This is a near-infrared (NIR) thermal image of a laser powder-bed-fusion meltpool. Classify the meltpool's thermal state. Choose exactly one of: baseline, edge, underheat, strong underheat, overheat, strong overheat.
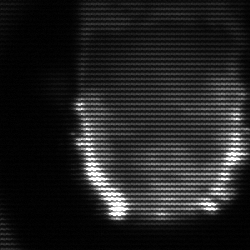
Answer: baseline